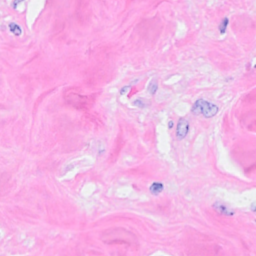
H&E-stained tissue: Breast